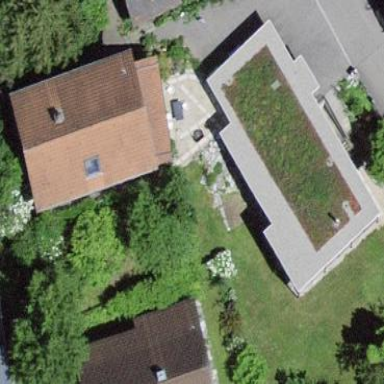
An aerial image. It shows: Flat-roofed building.